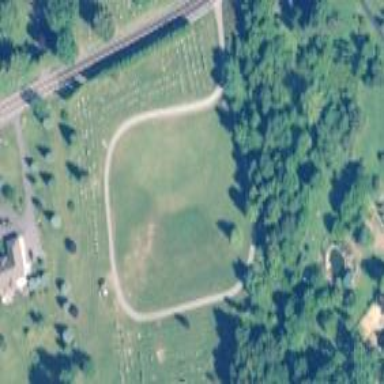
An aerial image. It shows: Cemetery.